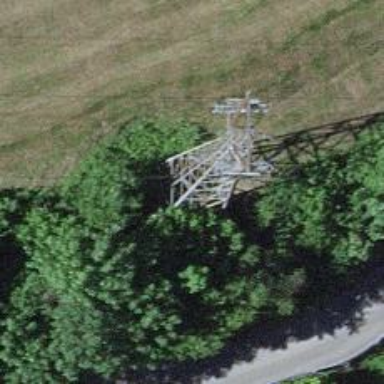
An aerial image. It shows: Pylon for aerialway.